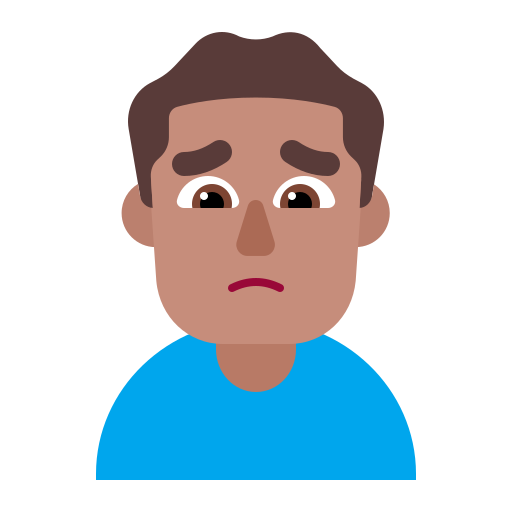
man frowning flat